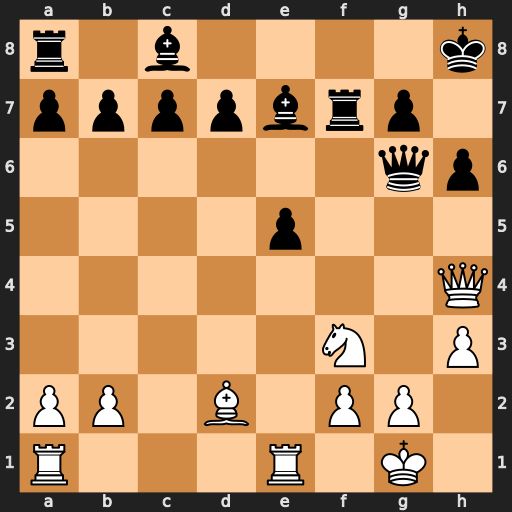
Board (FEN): r1b4k/ppppbrp1/6qp/4p3/7Q/5N1P/PP1B1PP1/R3R1K1
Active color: w
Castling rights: -
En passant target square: -
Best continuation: Nxe5 Bxh4 Nxg6+ Kh7 Nxh4